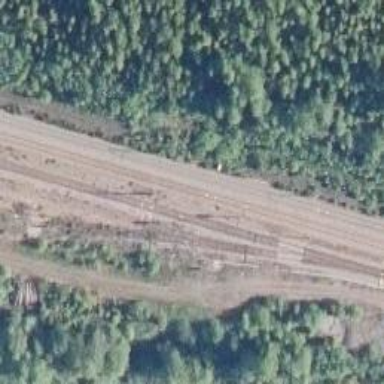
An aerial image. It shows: Railway with continuous electrified contact line.